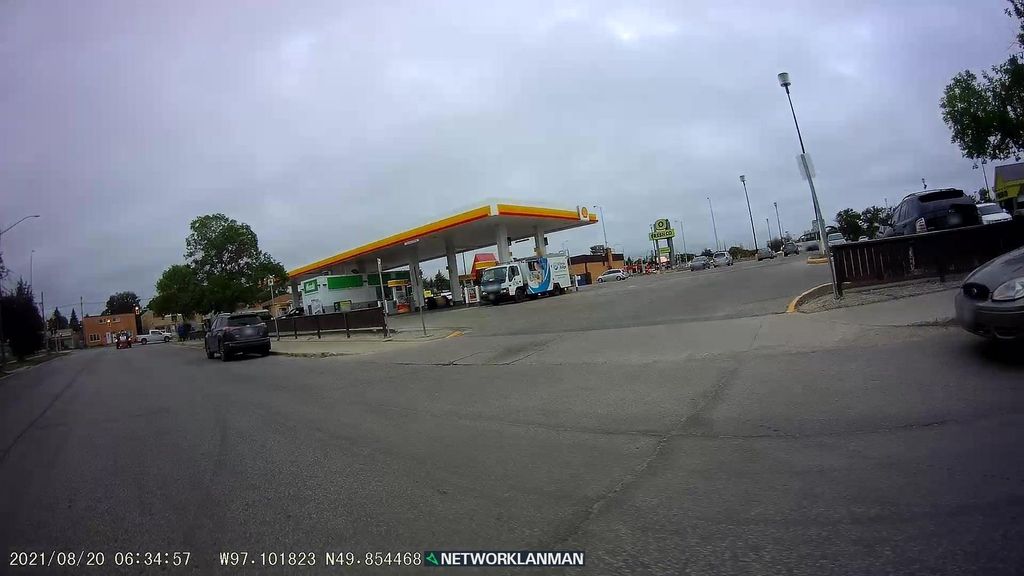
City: winnipeg